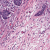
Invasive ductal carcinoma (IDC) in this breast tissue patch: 1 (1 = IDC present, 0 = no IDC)